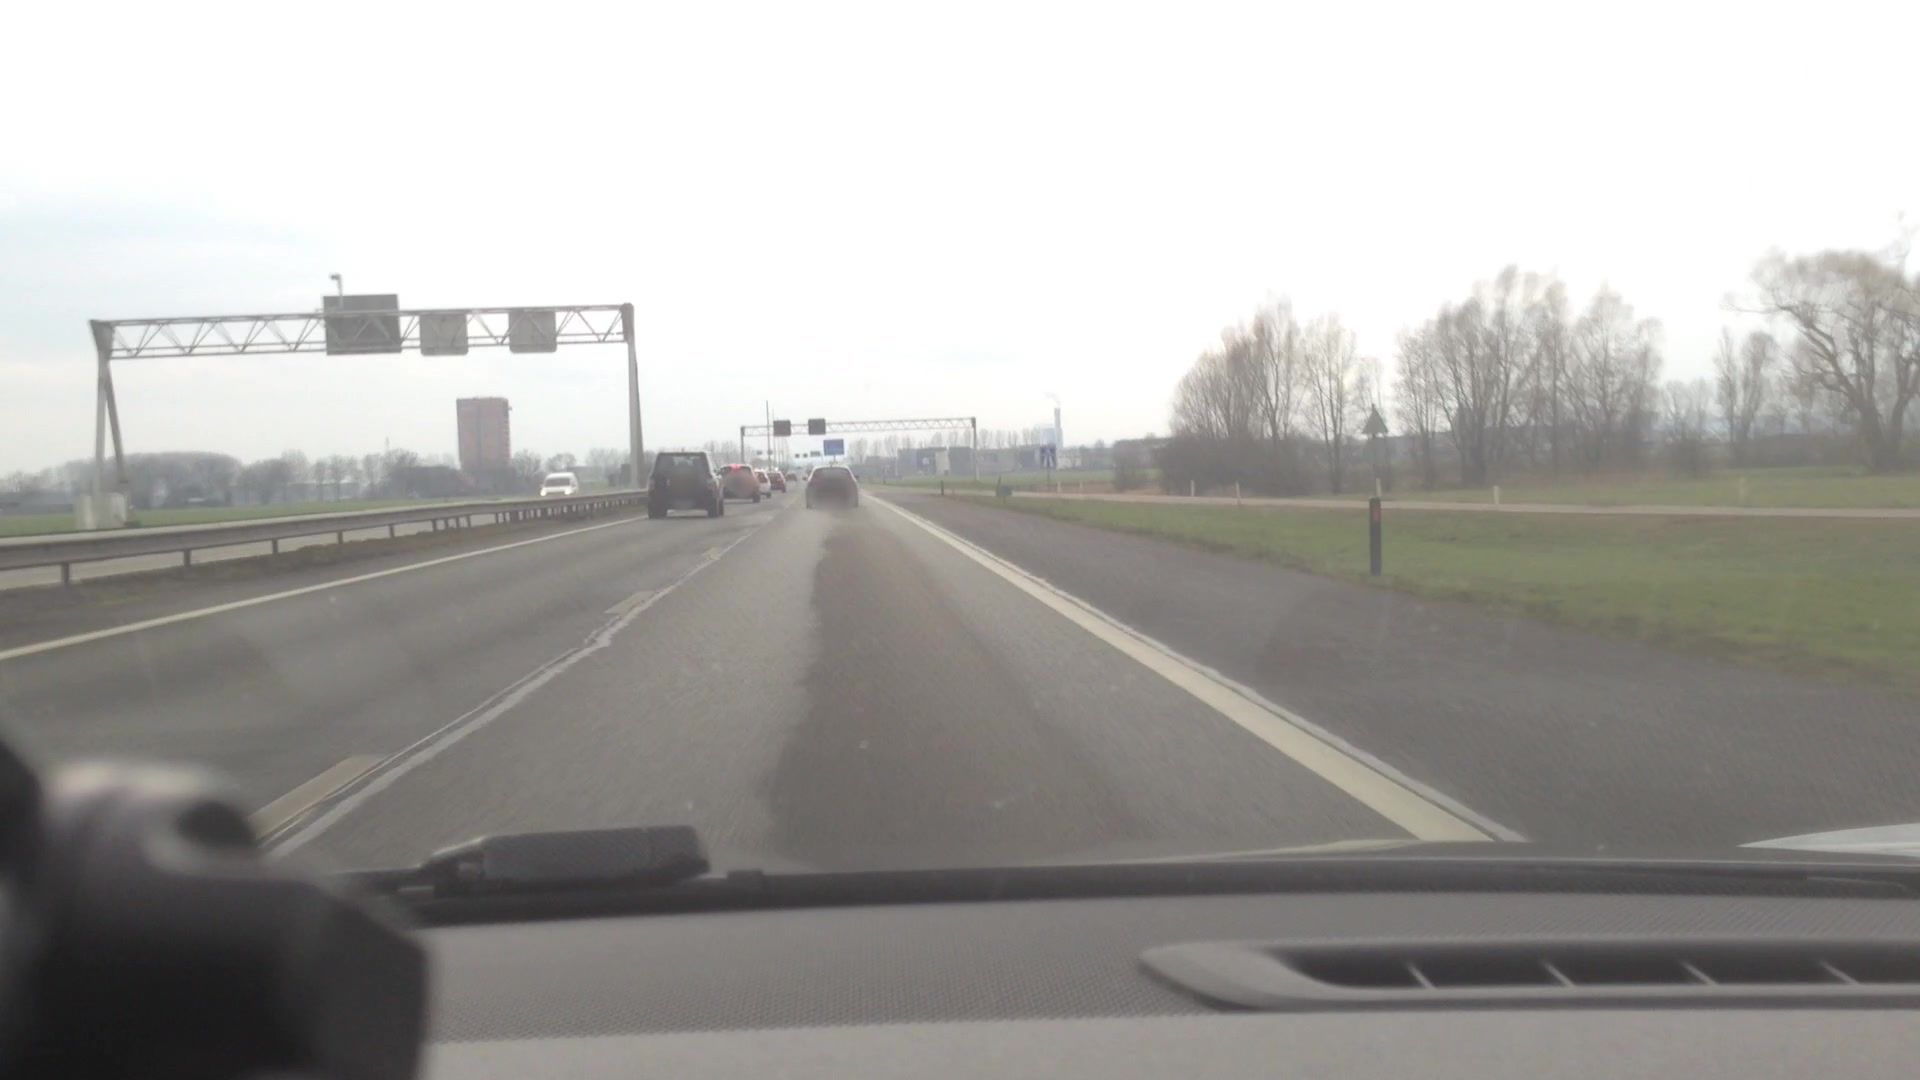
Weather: cloudy
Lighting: day
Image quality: slightly poor
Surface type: driving surface
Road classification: rest_area
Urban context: suburban or peri-urban
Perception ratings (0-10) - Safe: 1.25, Lively: 1.15, Beautiful: 4.41, Boring: 3.96, Depressing: 5.9, Wealthy: 0.72